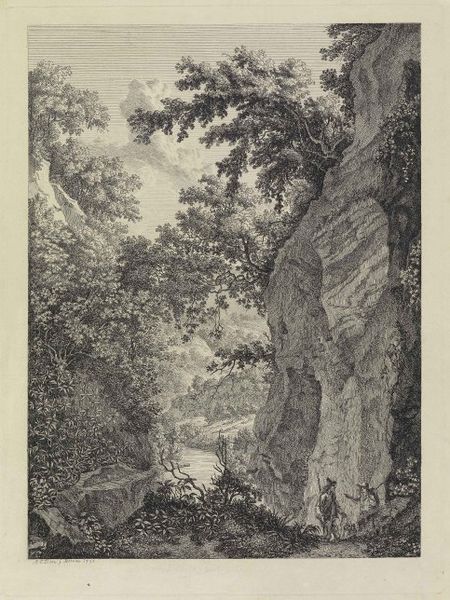
Titel: Bergige Landschaft
Künstler: Albert Christoph Dies
Standort: Karlsruhe
Institution: Staatliche Kunsthalle Karlsruhe
Schlagwörter: baum, berg, blätter, dunkel, felsen, himmel, laub, mann, schatten, vogel, wasser, wolken, bäume, fluss, landschaft, menschen, see, teich, äste, grau, hell, hintergrund, hut, hüte, licht, männer, schwarz, weiss, zeichnung, ausblick, blüten, hund, tier, weg, wiese, wolke, leute, wand, mensch, rahmen, stein, steine, signatur, ast, bach, natur, strauch, busch, büsche, einsam, gebüsch, gewässer, rauch, sträucher, boden, klassizismus, personen, blatt, pflanzen, tal, wald, pferd, reiter, sommer, papier, ansicht, enge, zwei, stab, abhang, fels, felswand, gebirge, hang, grafik, graphik, monochrom, linien, schlucht, rand, romantik, klippe, wandern, kohle, druck, schwarzweiss, schraffur, holzstich, radierung, schrafur, stich, flora, sonnig, gravur, gestus, himme, unterholz, wurzeln, jäger, strecke, buschwerk, reise, wanderer, urwald, flusstal, fingerzeig, wolkne, felsvorsprung, gestrüpp, plfanzen, gewehre, reisender, kupferstich, hohlweg, buam, wanderung, wilderer, zwerge, klassizistisch, bewuchs, weiter, kuperstich, vertikal, dschungel, jungle, fragen, steilwand, abhanf, kuferstich, mönner, pfert, schluch, hügelk, radierun, au, böäume, waöld, romatnitk, lhimmel, zueigen, pitt